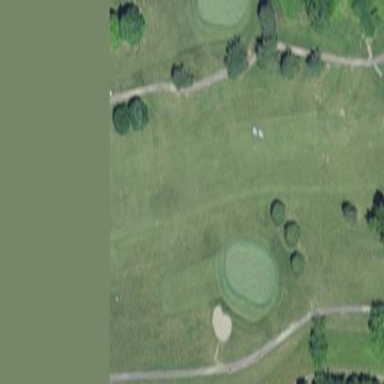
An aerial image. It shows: Golf fairway in the image.